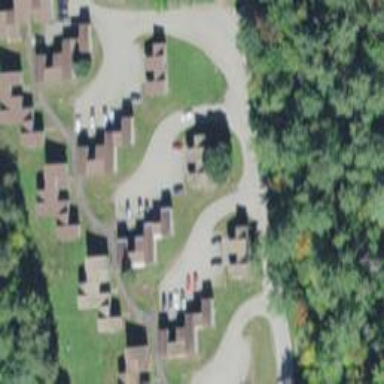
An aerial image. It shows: Dormitory building.